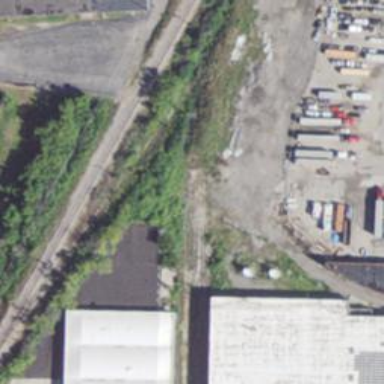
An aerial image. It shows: Abandoned railway spur.